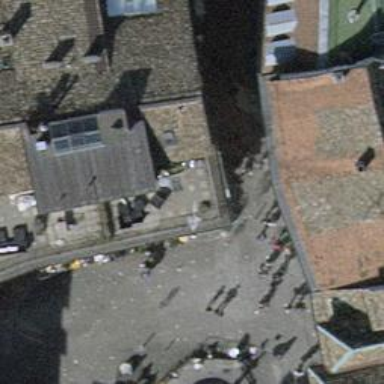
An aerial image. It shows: Café.